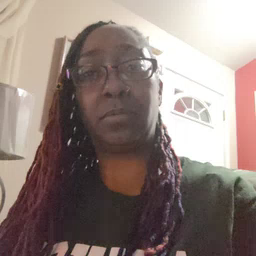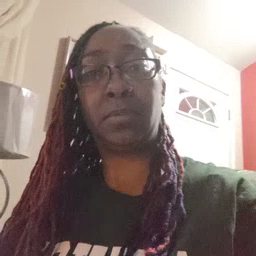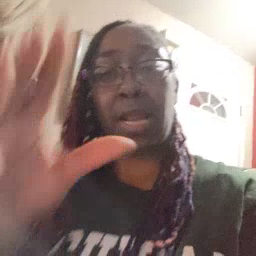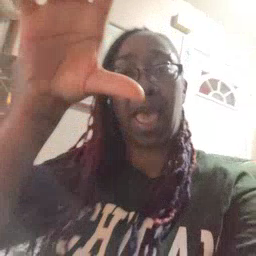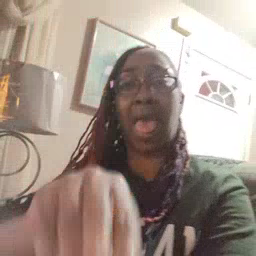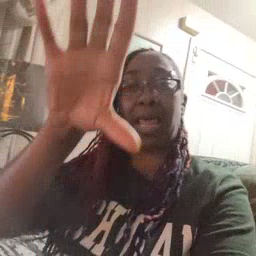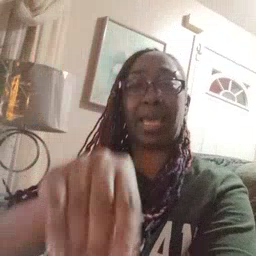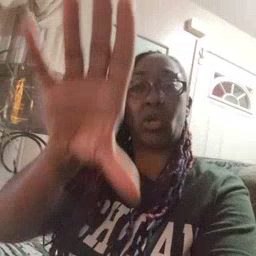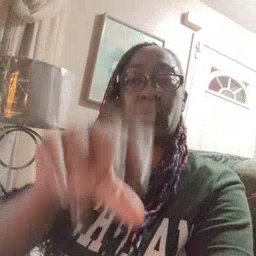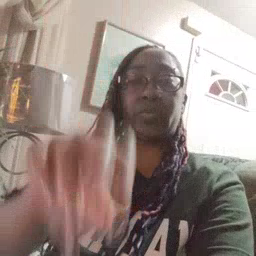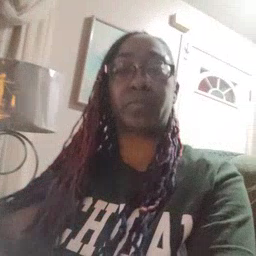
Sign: alligator